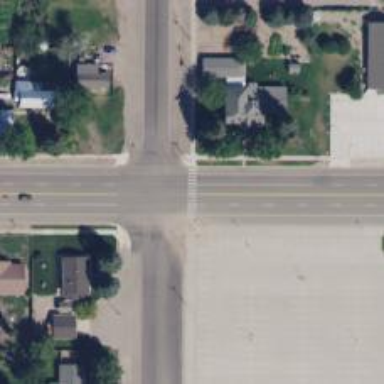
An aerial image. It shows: Marked road crossing.